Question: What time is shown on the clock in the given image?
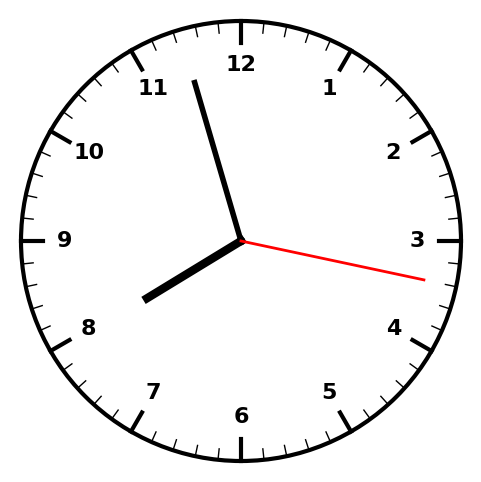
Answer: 07:57:17